Question: $ is not matching a position immediately before a newline that is the last character.
Ideally /1...$/ should match but match happens with the pattern /1....$/ which seems to be wrong.
What could be the reason?
<URL>.
'''
$subject = 'abc#
123#
';
$pattern = '/1...$/';
preg_match_all($pattern,$subject,$matches); // no match
'''
I suspect extra dot due to
format of newline.
I did following experiment and see some hint.
'''
$pattern = '/1...(.)$/';
echo bin2hex($matches[1]); // 28
'''
28 seems to be equal to
(CR) so basically $ is matching before
not before
, that may be the reason of my problem.

Image after non printable character turn on
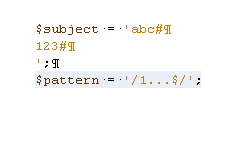
Answer: Issue was due to different newline representation of window file and linux file
Why this issue:
- -
Below experiment confirmed the same:
'''
$subject = 'abc#
123#
';
$pattern = '/1...(.)$/';
preg_match_all($pattern,$subject,$matches);
echo bin2hex($matches[1]); // 28
// 28 is equivalent of
or CR(carriage return)
'''
Created new file in linux system and /1...$/ catches the match :)
I hope this will save someone's time if stuck with same problem.